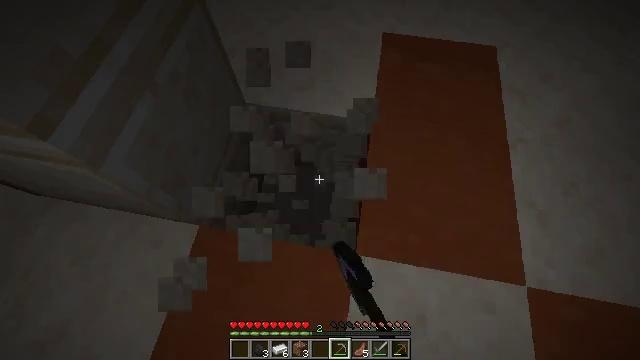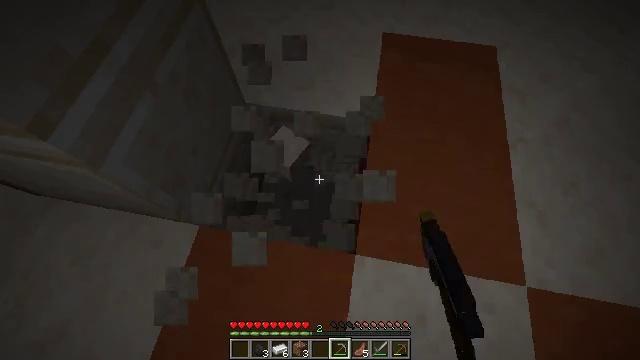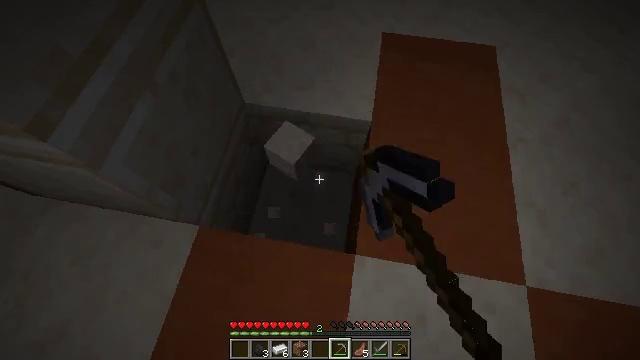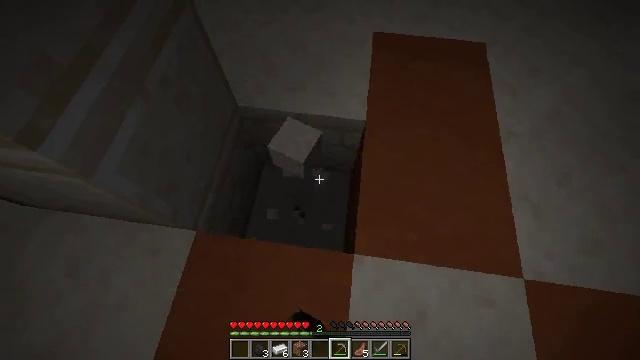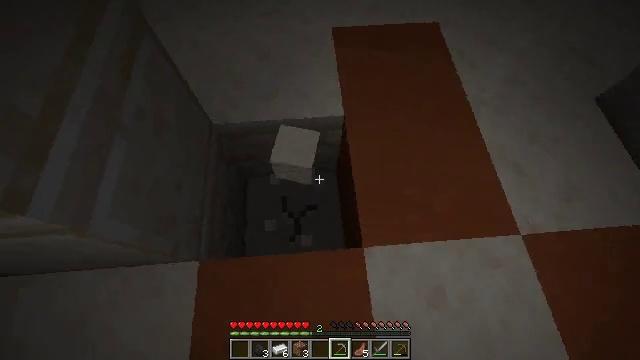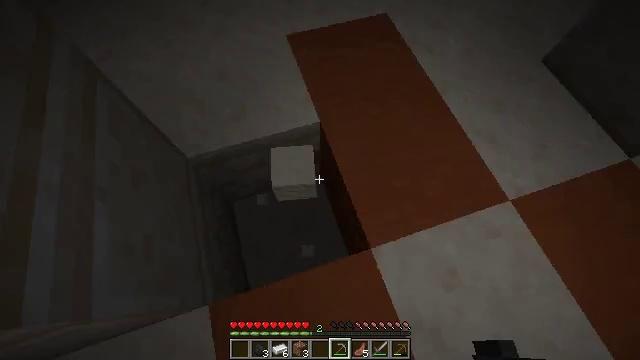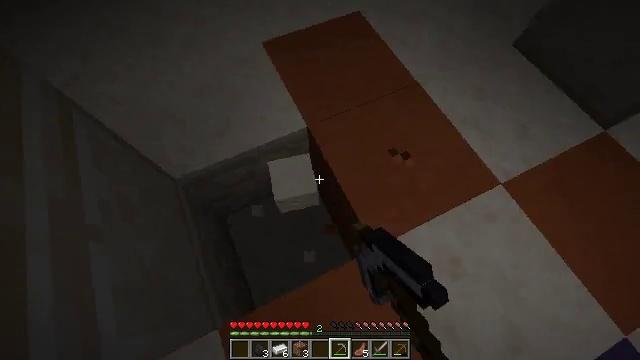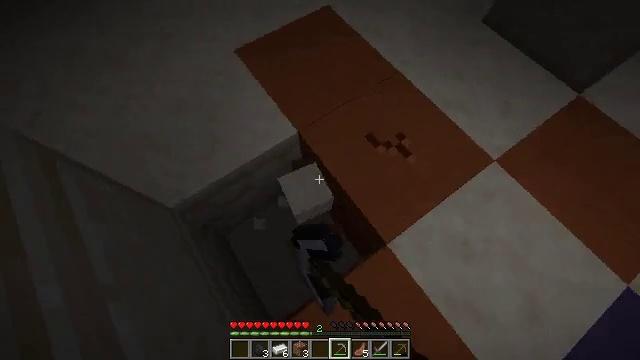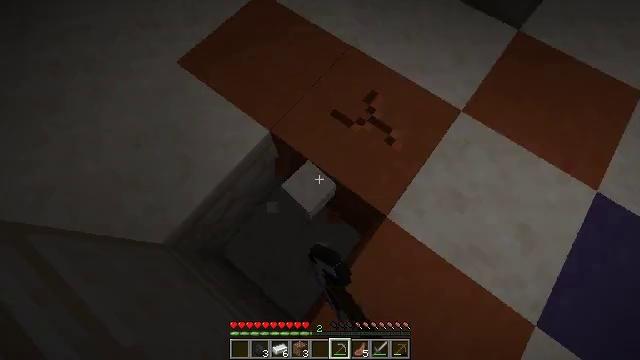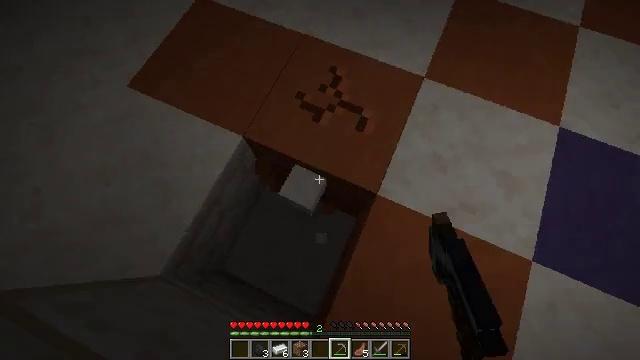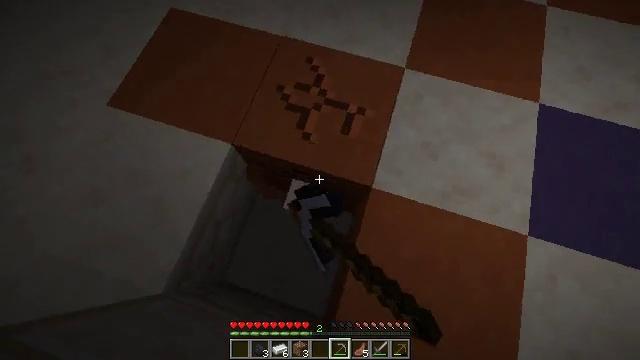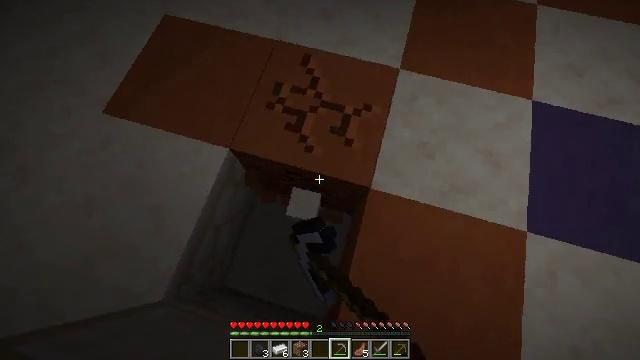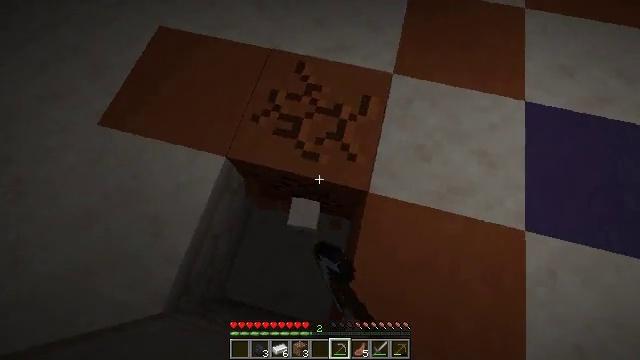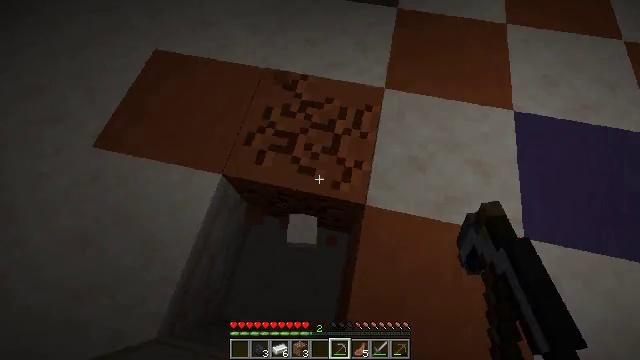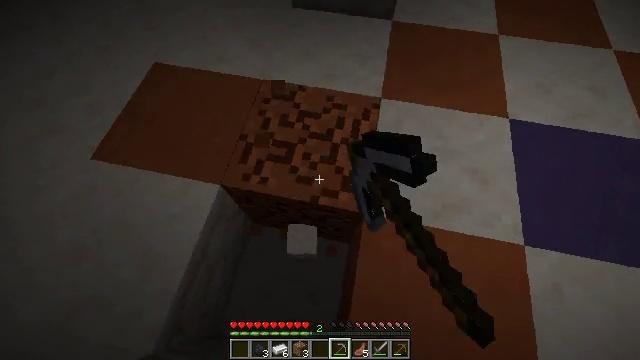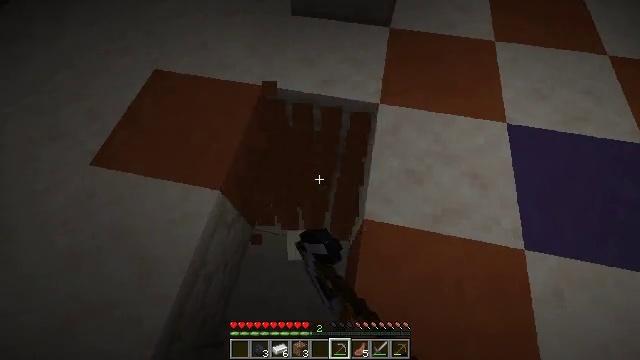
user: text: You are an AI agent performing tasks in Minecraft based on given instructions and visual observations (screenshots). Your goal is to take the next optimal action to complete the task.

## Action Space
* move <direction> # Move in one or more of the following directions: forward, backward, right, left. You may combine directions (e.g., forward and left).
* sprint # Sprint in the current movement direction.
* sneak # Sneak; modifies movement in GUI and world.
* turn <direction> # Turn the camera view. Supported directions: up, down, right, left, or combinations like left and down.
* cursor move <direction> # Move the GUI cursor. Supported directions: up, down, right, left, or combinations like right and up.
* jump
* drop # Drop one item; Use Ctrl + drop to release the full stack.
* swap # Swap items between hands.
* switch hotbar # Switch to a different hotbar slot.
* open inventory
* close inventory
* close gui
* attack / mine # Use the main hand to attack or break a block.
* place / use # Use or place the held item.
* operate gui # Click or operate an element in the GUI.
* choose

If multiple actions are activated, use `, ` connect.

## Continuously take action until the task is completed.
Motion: motion action
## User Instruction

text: Gather orange terracotta blocks.
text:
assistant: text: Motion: attack / mine
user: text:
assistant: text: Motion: attack / mine
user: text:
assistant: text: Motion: turn right, attack / mine
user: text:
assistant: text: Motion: move left, turn right, attack / mine
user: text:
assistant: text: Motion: move forward and move left, turn right, attack / mine
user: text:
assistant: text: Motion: move forward and move left, turn right, attack / mine
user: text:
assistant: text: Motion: turn right and down, attack / mine
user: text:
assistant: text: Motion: turn right and down, attack / mine
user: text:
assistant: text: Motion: turn right and down, attack / mine
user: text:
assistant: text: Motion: turn right, attack / mine
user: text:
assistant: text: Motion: turn right, attack / mine
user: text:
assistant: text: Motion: turn right and up, attack / mine
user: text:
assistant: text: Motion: turn right and up, attack / mine
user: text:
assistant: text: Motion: turn up, attack / mine
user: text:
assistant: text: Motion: turn up, attack / mine
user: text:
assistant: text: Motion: turn up, attack / mine
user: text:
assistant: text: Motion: turn up, attack / mine
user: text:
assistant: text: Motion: attack / mine
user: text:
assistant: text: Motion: attack / mine
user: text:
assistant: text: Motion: attack / mine